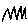
Label: zigzag